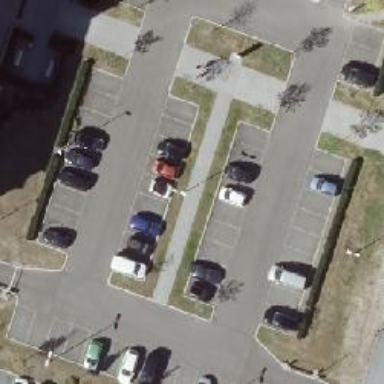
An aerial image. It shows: Parking area with surface.